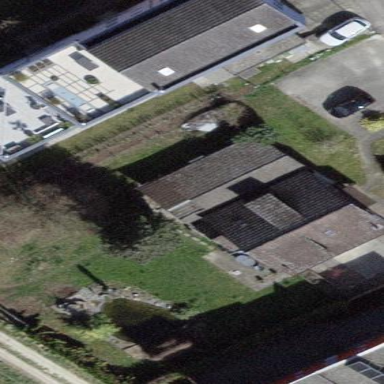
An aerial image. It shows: Building with tiled roof.